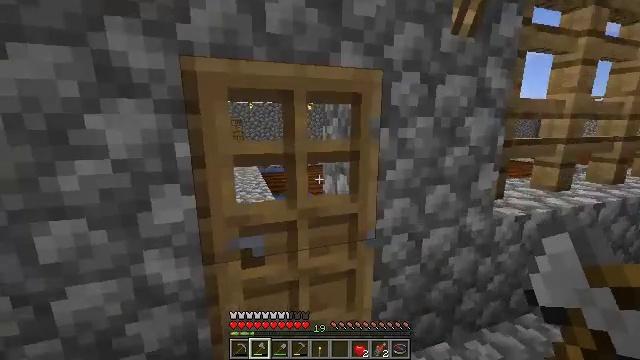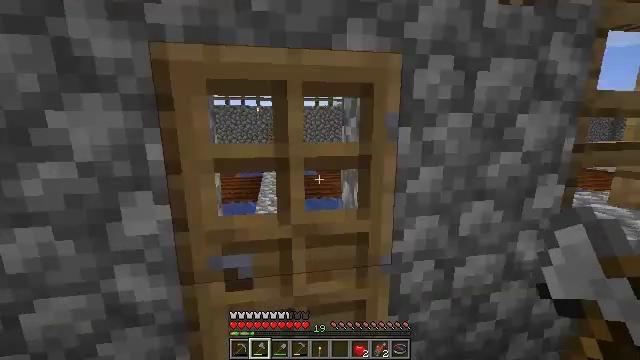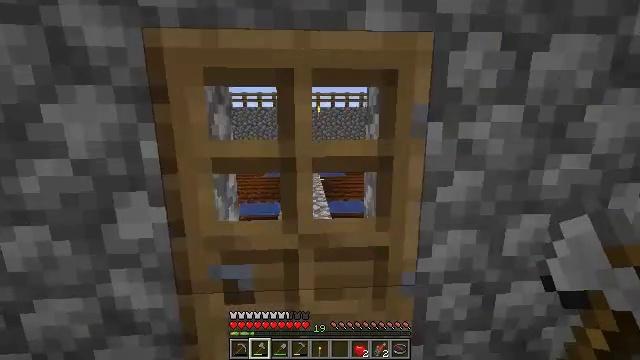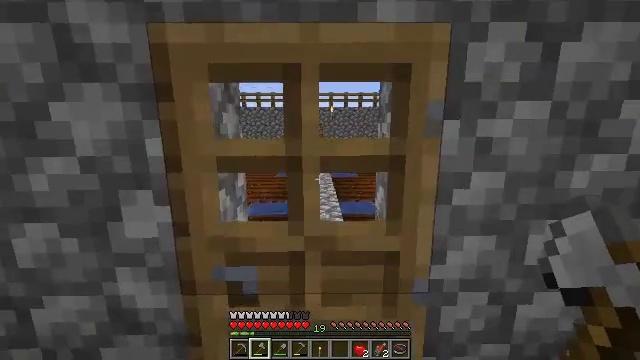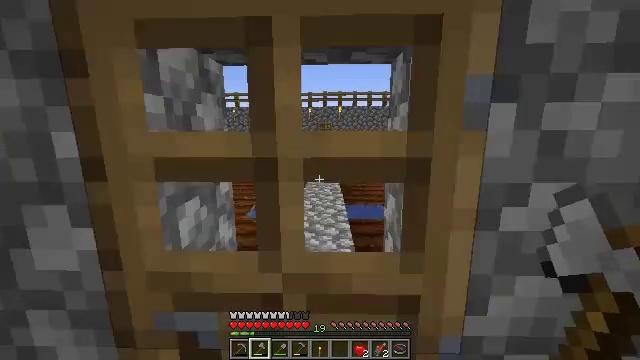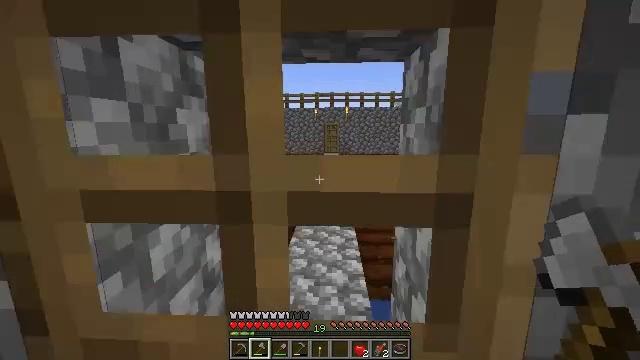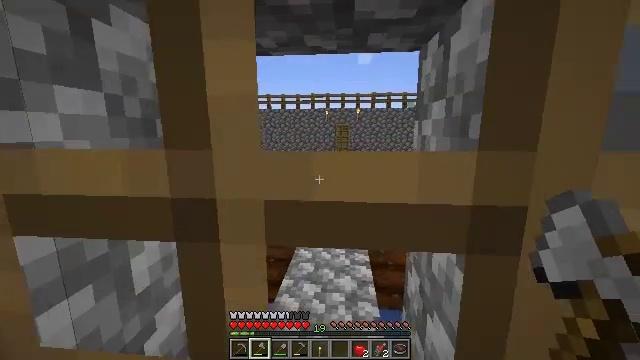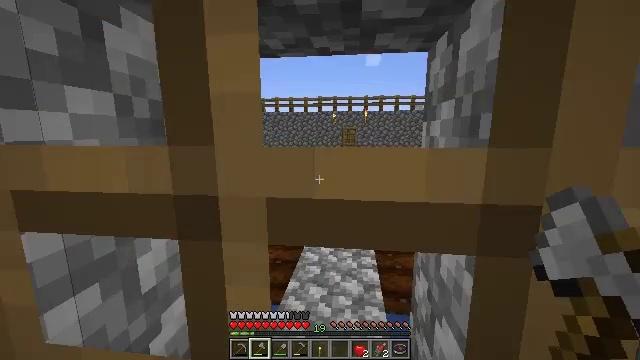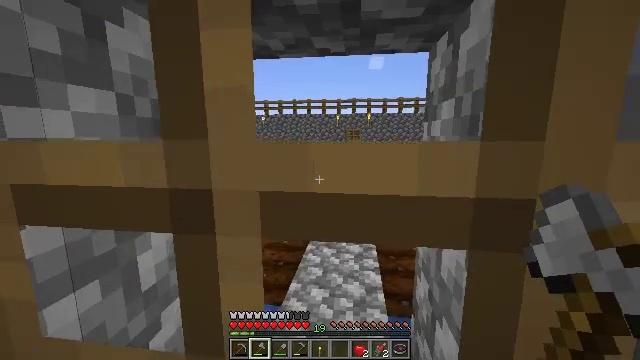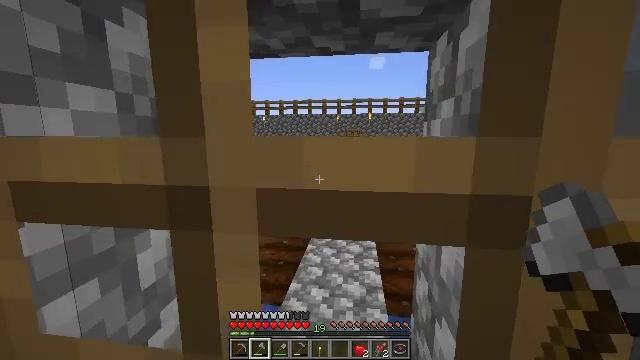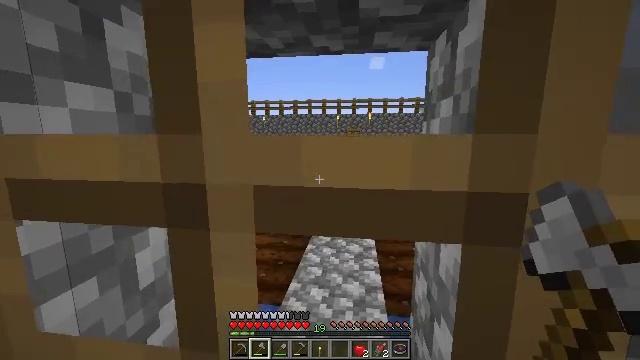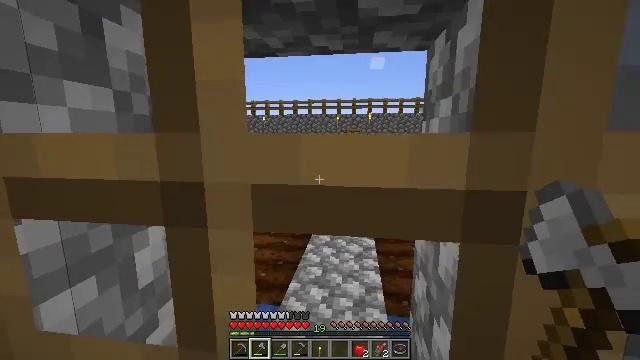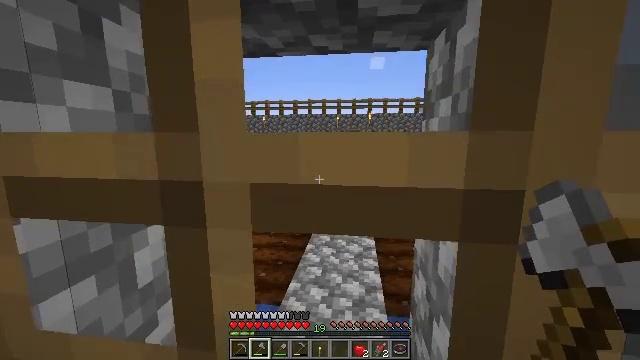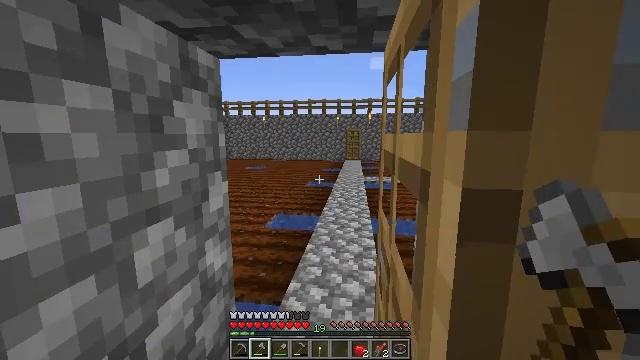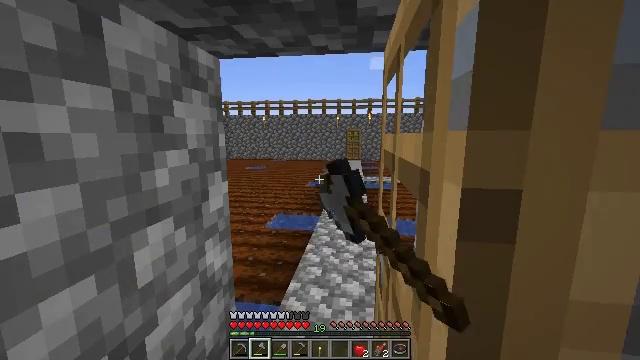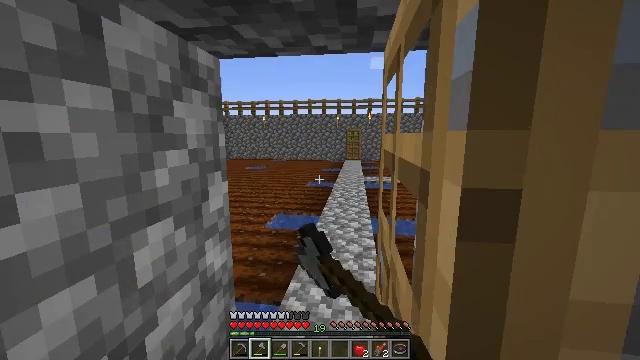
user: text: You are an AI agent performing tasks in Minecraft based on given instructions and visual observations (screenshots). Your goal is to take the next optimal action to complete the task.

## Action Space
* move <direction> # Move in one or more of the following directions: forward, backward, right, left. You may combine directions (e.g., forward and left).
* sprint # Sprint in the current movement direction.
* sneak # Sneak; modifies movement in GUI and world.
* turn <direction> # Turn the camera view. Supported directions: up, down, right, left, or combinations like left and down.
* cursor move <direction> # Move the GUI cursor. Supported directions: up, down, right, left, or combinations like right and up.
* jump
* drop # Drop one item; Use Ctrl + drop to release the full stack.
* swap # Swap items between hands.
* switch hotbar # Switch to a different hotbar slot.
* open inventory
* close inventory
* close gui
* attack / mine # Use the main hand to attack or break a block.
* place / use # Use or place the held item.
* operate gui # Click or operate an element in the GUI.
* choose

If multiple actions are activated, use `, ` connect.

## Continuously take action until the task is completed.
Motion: motion action
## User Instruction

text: Harvest wheat from the field.
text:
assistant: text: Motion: move forward and move right, turn left
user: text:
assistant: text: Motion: move forward, turn left
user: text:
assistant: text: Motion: move forward, turn left
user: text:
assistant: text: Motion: move forward, turn left
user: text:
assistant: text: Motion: move forward, turn left
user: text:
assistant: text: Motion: turn left
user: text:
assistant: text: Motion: turn left
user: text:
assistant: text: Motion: no_op
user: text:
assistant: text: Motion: no_op
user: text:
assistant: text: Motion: no_op
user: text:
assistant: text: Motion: no_op
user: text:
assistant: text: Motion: no_op
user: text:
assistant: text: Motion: use / place
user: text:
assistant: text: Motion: use / place
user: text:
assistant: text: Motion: use / place
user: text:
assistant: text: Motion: no_op
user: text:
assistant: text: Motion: no_op
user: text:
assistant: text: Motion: no_op
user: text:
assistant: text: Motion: no_op
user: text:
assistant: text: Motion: move forward
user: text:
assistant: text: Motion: move forward
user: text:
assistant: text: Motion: move forward
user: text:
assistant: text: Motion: move forward
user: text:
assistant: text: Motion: move forward
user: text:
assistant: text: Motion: move forward
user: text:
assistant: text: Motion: move forward
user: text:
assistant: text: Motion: move forward and move left
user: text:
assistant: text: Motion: move left
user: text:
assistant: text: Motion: no_op
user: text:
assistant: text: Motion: no_op